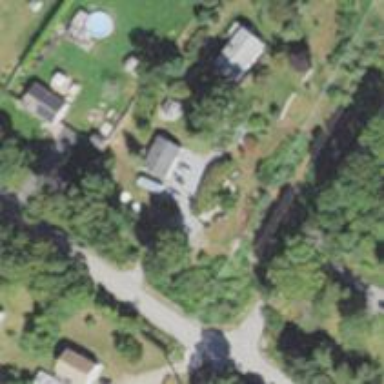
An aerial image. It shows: Residential driveway used as service road.